Interaction volume radius: 5 \u00c5
Interaction volume height: 25 \u00c5
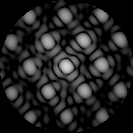
Disorder parameter: 0.1436